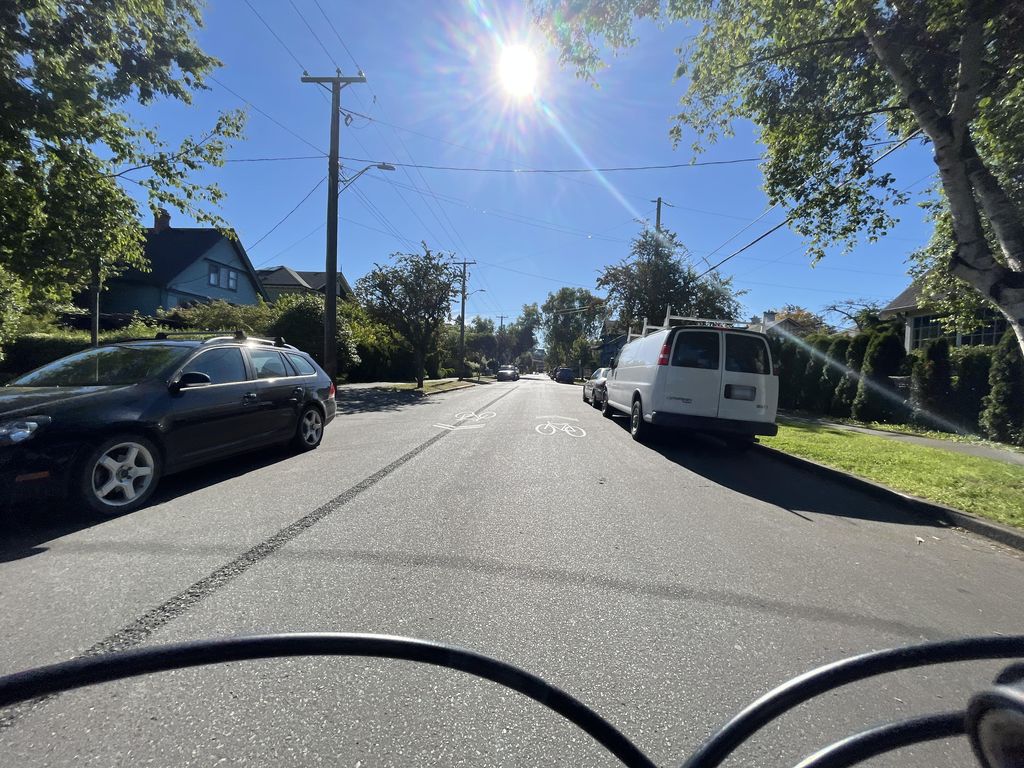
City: victoria